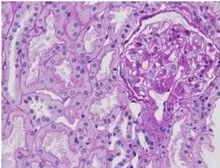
Renal pathological presentation of two proband. For light microscopy (PASx400).
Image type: pathology (pas)